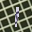
Label: 1